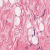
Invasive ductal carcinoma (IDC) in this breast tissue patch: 0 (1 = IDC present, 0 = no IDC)